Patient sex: F
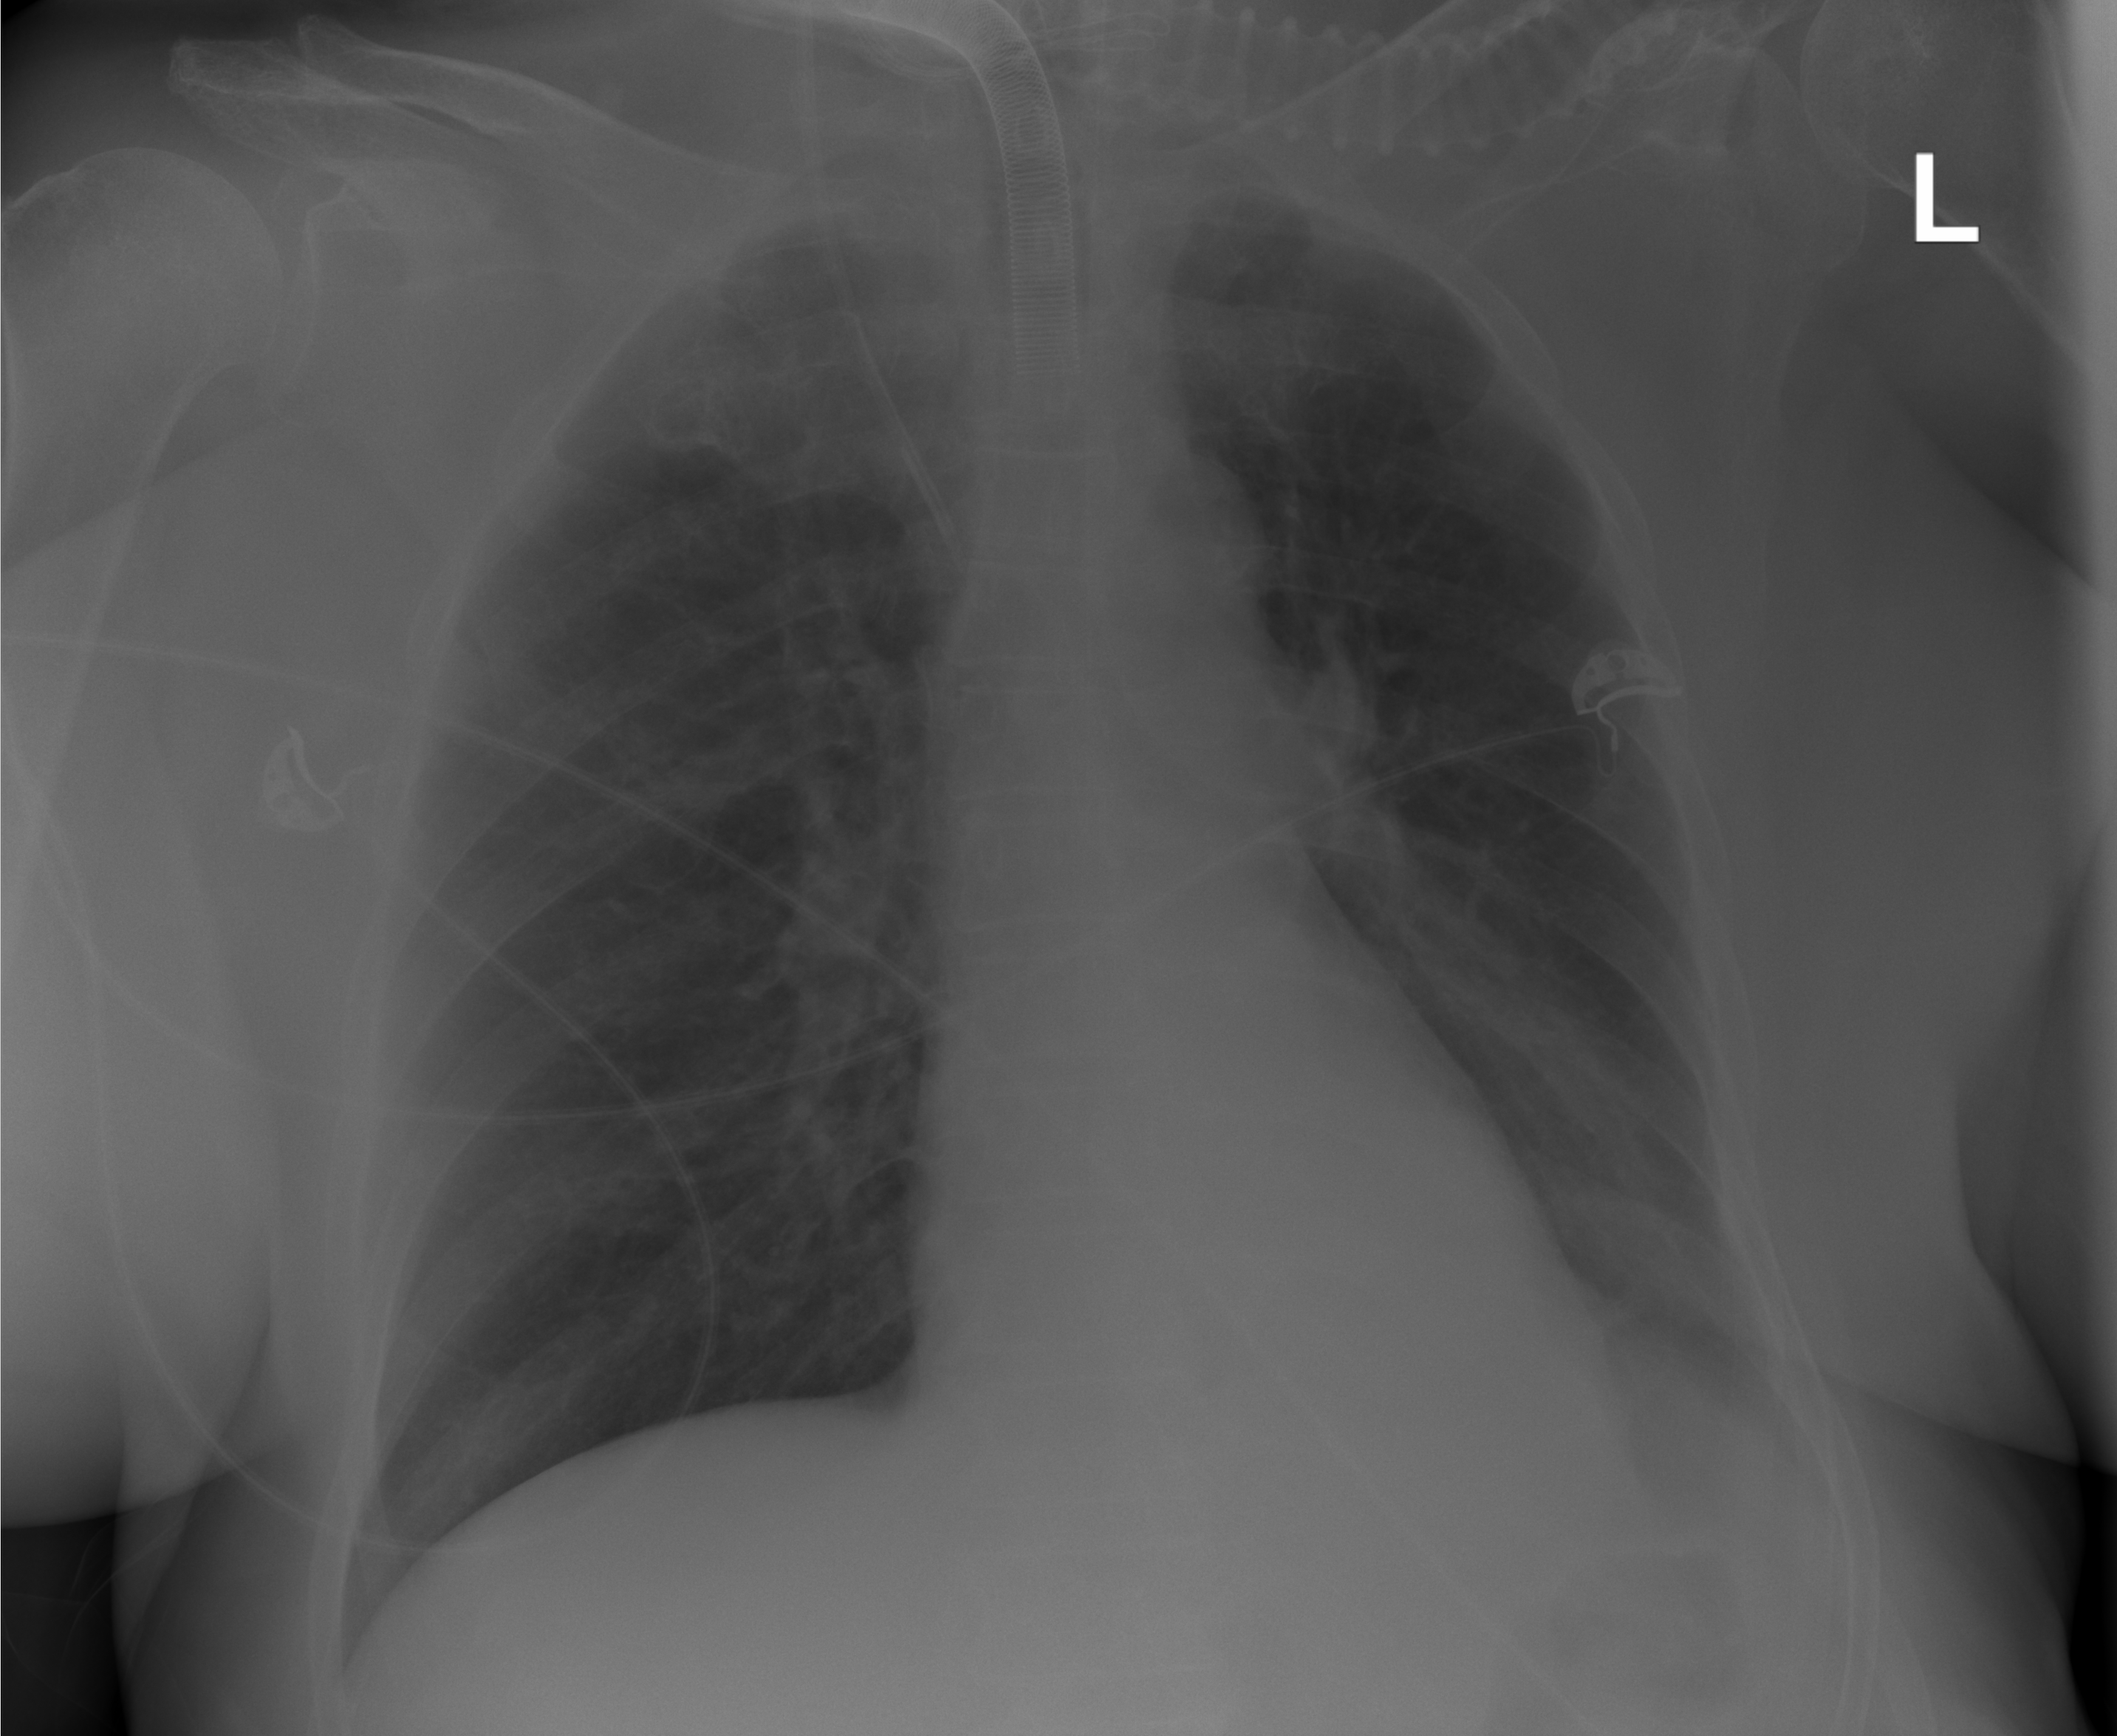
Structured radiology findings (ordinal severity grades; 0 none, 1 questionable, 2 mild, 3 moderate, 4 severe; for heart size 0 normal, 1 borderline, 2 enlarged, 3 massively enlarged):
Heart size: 0
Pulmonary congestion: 0
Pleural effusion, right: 0
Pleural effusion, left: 0
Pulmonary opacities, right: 0
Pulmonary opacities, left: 0
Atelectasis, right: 0
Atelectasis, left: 1